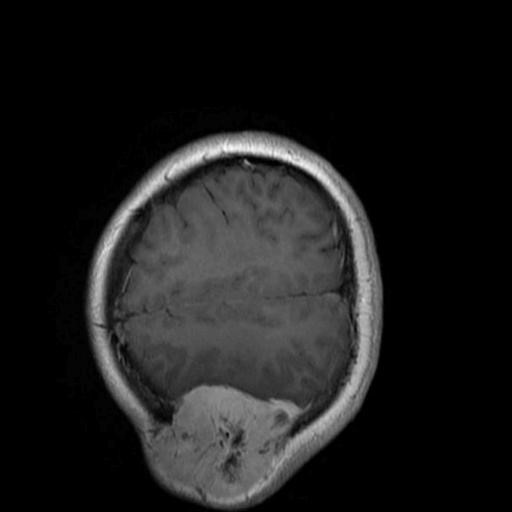
Label: brain_menin